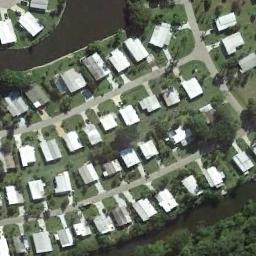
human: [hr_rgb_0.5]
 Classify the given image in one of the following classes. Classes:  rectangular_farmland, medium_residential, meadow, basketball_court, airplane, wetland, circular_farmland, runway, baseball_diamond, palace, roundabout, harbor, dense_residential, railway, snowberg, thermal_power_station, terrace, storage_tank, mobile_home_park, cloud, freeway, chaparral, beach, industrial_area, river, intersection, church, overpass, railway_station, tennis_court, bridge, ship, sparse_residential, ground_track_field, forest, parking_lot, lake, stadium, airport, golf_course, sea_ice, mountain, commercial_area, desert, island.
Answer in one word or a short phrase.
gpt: mobile_home_park